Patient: sex M, age 51
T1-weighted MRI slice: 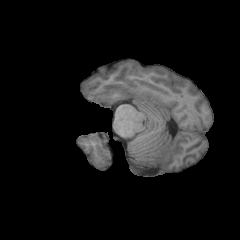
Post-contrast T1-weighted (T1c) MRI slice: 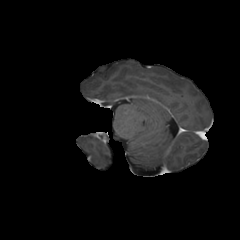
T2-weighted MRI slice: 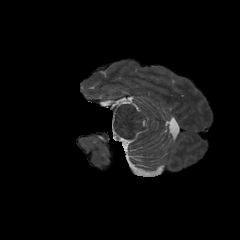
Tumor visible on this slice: no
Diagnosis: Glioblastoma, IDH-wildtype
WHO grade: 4